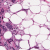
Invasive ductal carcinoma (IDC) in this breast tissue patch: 0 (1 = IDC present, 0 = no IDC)